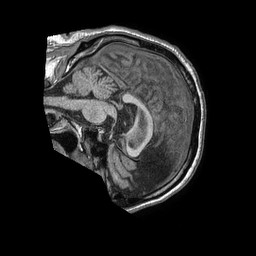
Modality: T1w
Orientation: sagittal
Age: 78
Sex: male
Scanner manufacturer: philips
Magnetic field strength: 1.5 T
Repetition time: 0.007597 s
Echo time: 0.003453 s